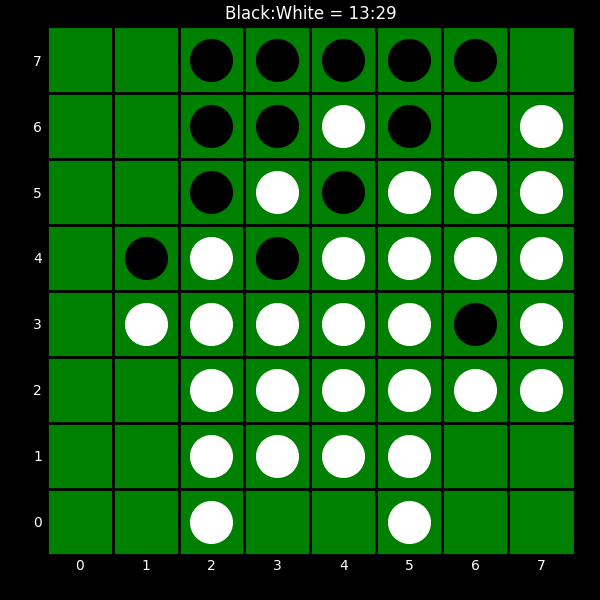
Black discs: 13
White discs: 29